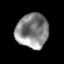
Tissue: prostate
Cell type: Epithelial cells
Senescence score: 0.3281
Nuclear area (px): 1087
Mean DAPI intensity: 134.762